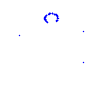
Particle: proton